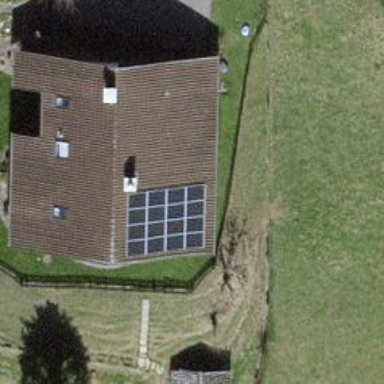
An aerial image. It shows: Solar photovoltaic panel generator.